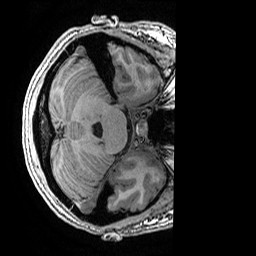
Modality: T1w
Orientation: axial
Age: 21
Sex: female
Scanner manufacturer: ge
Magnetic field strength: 3 T
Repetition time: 0.007 s
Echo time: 0.00342 s